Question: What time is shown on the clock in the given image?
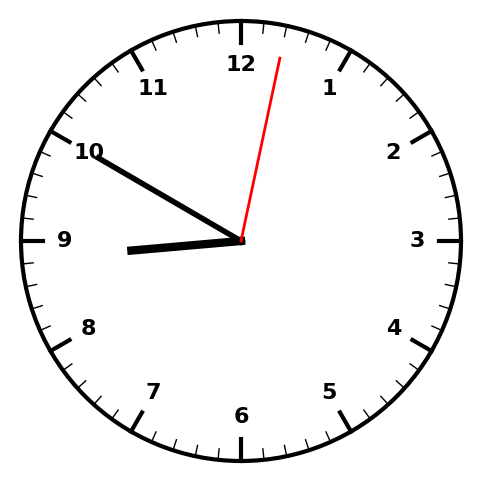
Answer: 08:50:02